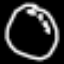
Label: clock